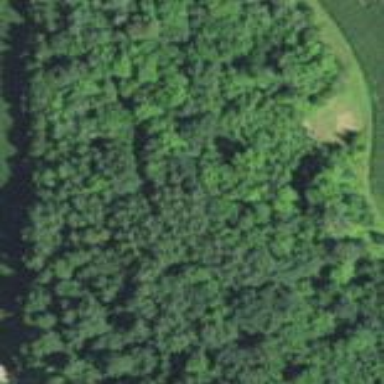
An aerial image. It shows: Serene woodland landscape.